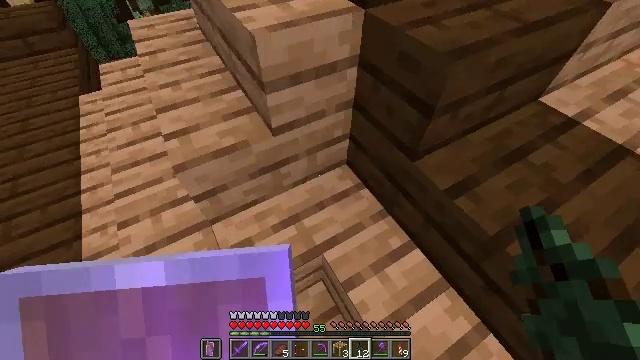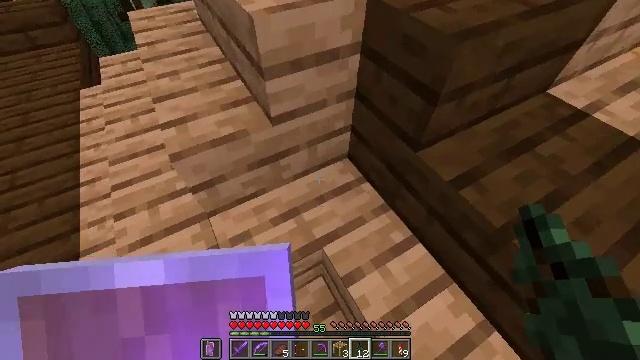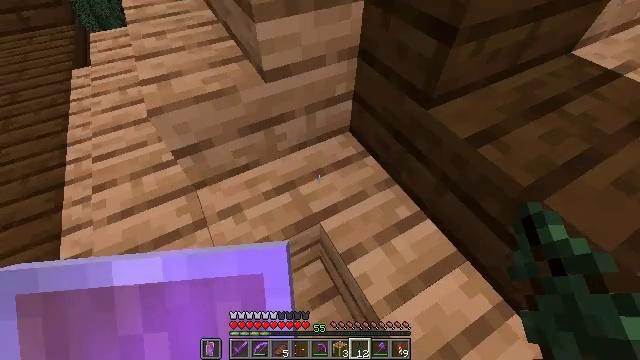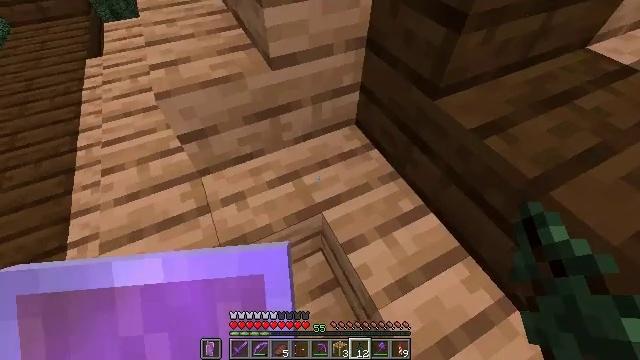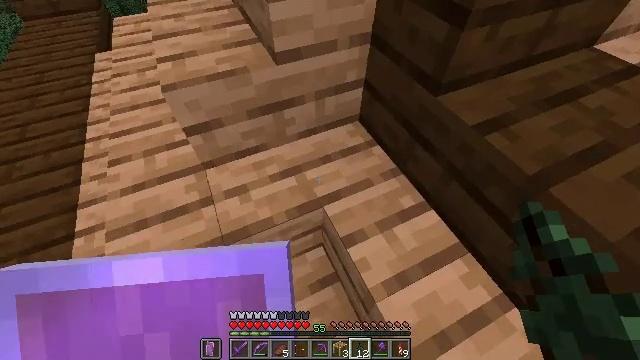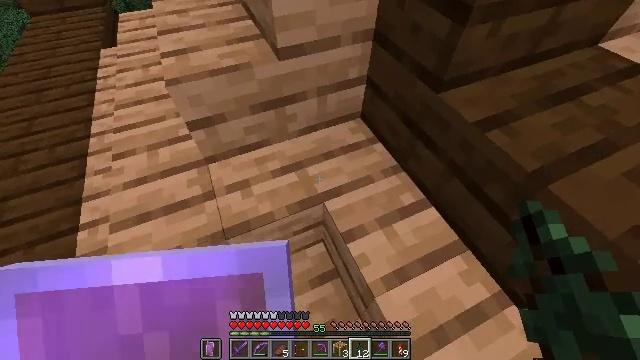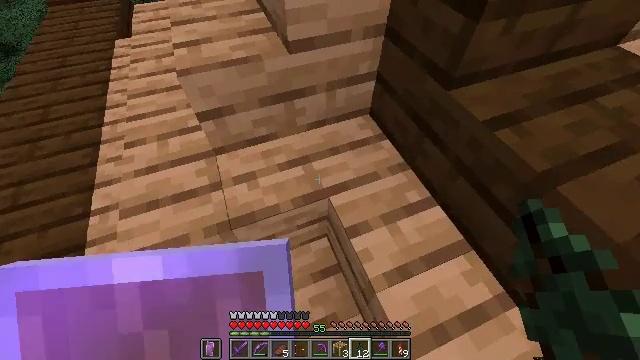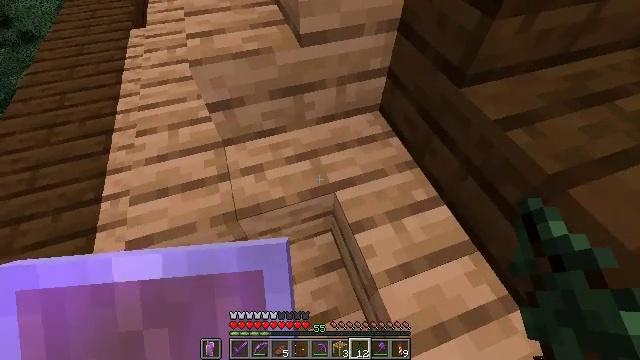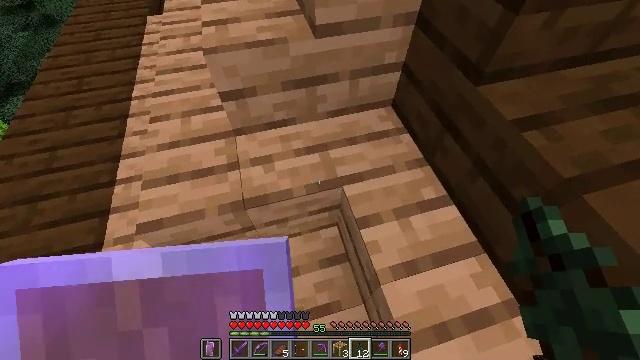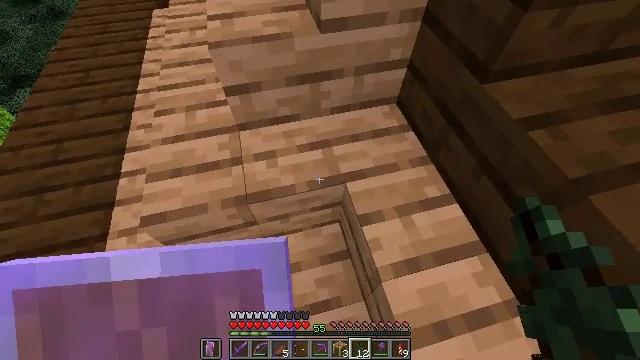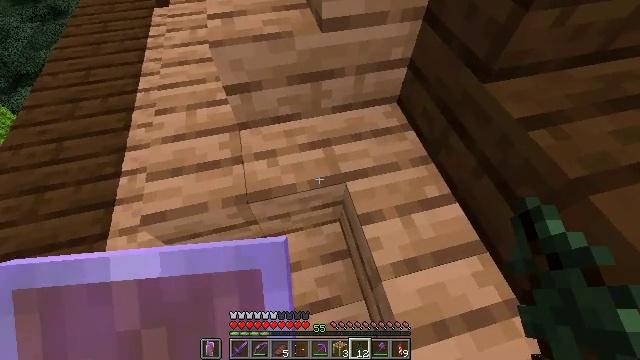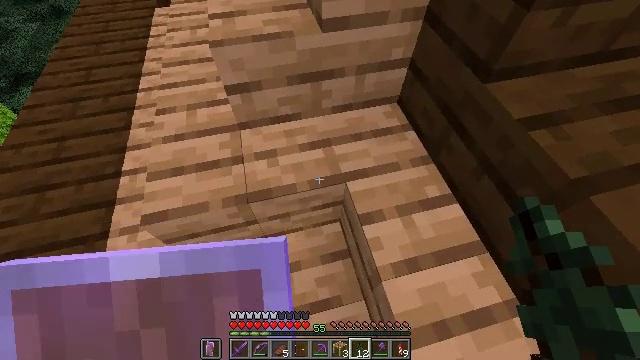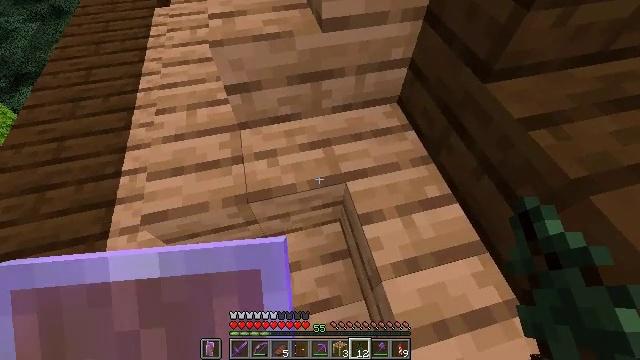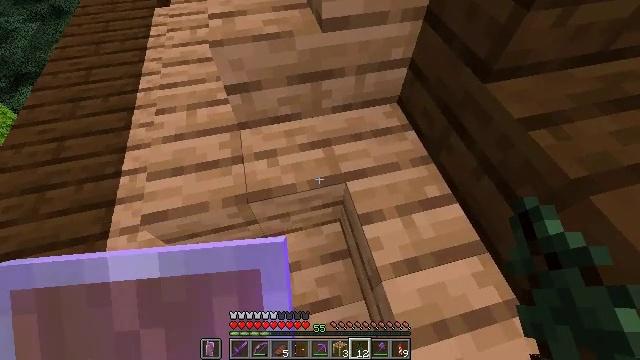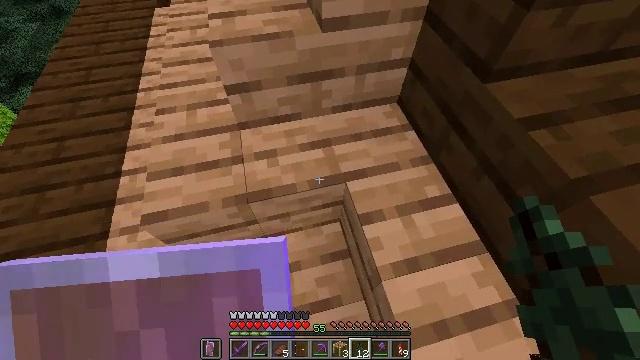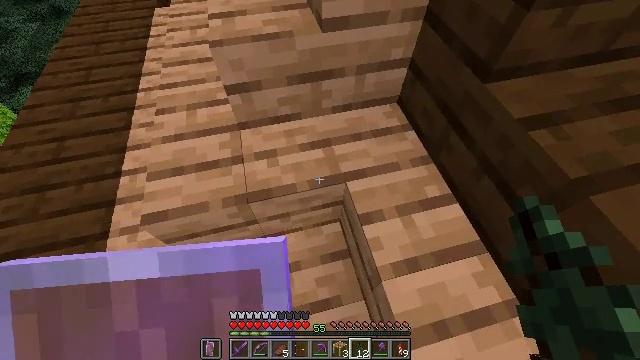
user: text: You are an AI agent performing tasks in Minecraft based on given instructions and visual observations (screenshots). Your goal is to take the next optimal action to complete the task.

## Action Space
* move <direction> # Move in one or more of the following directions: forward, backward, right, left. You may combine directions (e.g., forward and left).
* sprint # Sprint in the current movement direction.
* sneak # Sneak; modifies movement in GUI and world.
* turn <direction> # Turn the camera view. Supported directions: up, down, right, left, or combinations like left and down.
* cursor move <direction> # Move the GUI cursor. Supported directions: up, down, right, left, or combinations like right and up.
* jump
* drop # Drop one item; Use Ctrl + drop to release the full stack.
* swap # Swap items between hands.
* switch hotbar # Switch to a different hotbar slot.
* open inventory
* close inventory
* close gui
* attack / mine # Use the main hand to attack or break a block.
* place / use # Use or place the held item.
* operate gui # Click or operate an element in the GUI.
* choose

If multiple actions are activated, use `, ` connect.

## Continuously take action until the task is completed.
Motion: motion action
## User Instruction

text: Break the brown shulker box to pick it up.
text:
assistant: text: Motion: no_op
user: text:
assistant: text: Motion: no_op
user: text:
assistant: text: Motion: turn left
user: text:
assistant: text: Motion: turn left
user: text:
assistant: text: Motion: no_op
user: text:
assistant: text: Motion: turn left
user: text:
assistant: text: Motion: turn left
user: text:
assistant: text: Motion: turn left and down
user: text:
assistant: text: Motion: turn left
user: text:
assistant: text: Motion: no_op
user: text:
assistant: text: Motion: no_op
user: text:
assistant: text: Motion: no_op
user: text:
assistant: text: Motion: no_op
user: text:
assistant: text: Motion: no_op
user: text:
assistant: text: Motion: no_op
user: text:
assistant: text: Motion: turn right and up
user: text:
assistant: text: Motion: turn right and up
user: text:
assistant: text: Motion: turn right and up
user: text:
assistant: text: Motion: turn right and up
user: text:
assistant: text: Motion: no_op
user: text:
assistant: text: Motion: move right
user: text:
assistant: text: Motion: move right
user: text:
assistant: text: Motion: move right, turn left
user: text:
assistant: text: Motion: move right, turn left
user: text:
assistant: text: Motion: move right, turn left
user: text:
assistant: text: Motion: move right, turn left
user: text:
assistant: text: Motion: move right, turn left
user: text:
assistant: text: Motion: move right, turn left
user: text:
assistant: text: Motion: turn left
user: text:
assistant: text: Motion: turn left